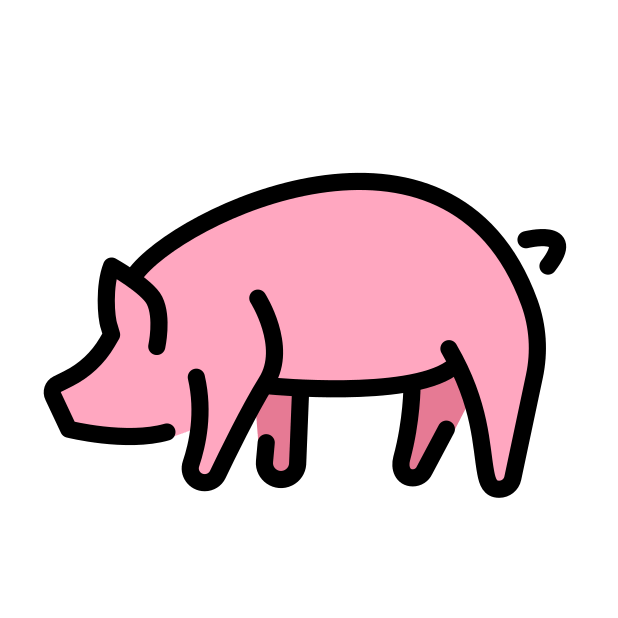
Emoji: 🐖
Name: pig
Unicode: 0x1f416